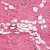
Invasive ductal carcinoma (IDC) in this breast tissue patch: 0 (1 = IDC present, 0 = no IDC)